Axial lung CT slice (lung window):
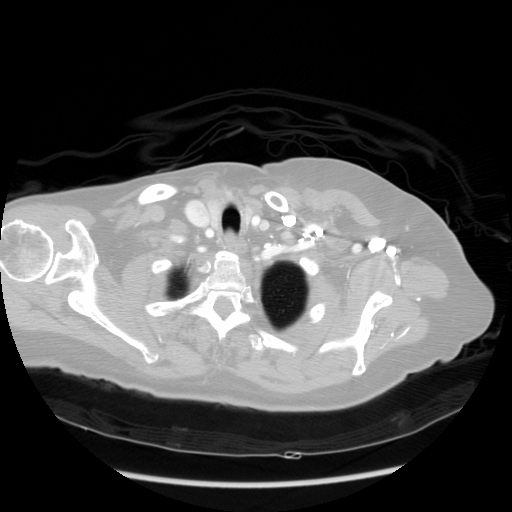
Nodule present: no